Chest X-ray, PA view. Patient: 30 years old, sex M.
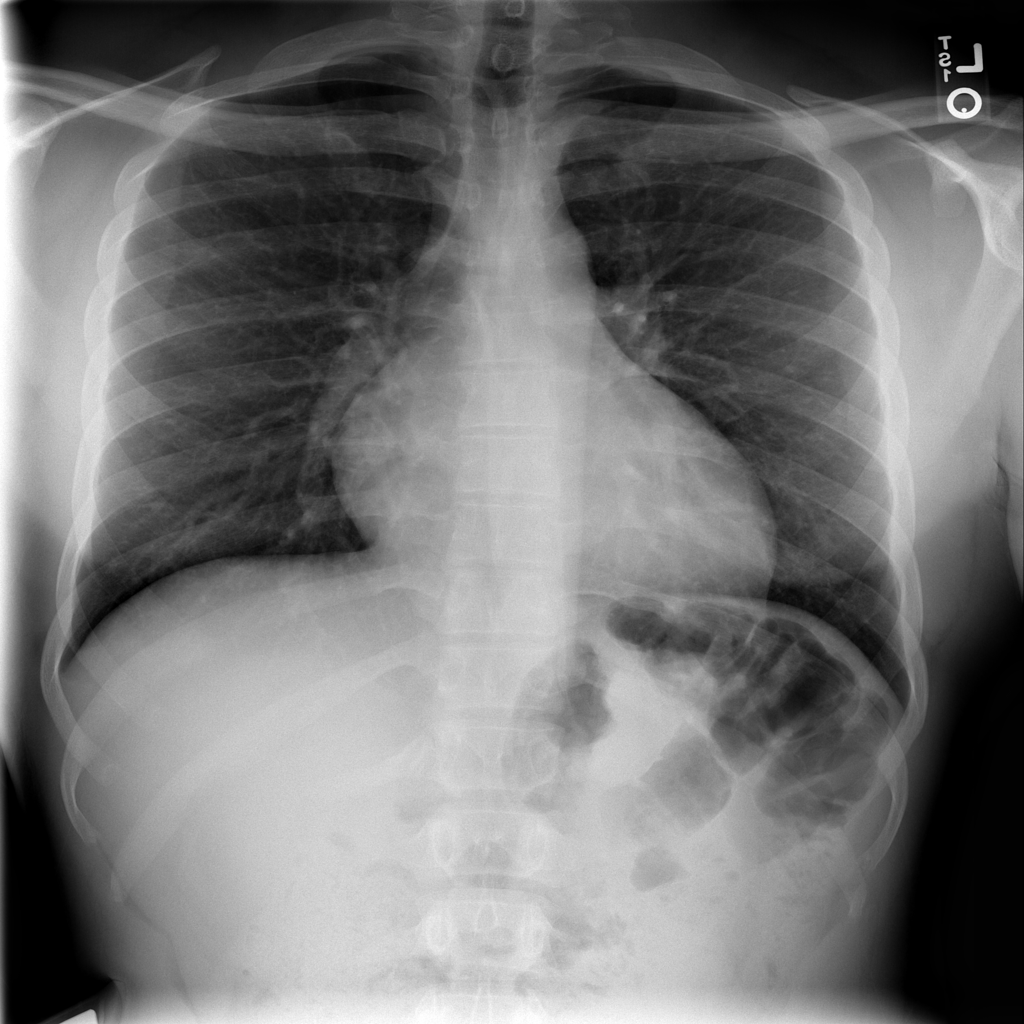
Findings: No Finding